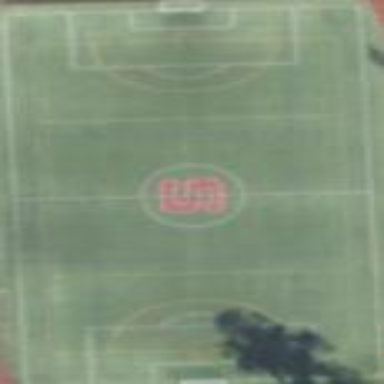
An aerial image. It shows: Sports pitch for soccer and lacrosse.